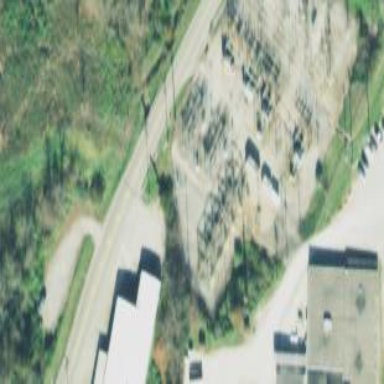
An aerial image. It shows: Substation surrounded by fence.